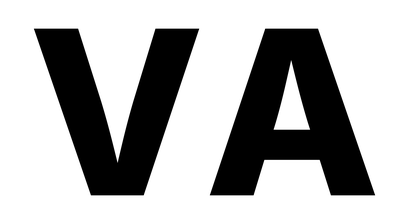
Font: Inter_ExtraBold